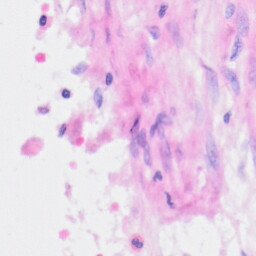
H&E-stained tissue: Kidney